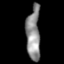
Tissue: lung
Cell type: Epithelial cells
Senescence score: 0.2135
Nuclear area (px): 744
Mean DAPI intensity: 138.579